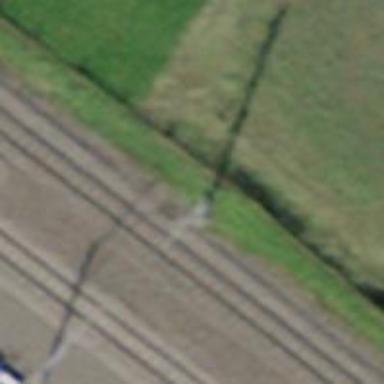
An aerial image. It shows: Power pole.